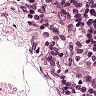
Metastatic tissue present: no